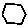
Label: hexagon